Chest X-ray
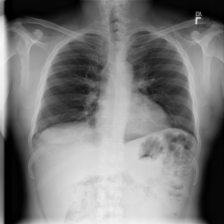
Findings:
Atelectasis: negative
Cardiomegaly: negative
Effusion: negative
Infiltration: negative
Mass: negative
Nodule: negative
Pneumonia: negative
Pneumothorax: negative
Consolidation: negative
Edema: negative
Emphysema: negative
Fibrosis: negative
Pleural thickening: negative
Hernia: negative